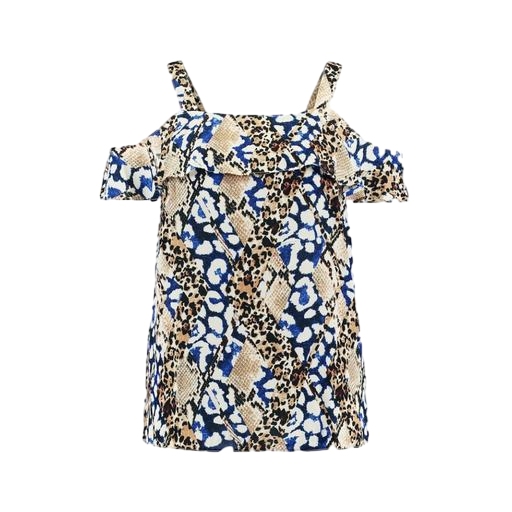
blue gabby print cold-shoulder top, blue animal-print t-shirt only macy, multicolor cold-shoulder top, white background